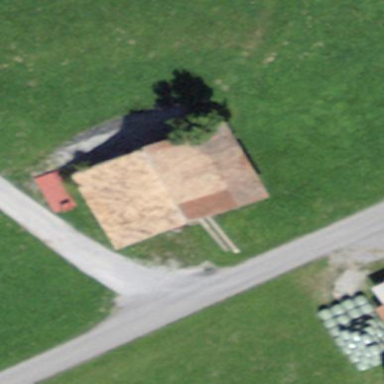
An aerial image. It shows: Rural barn.